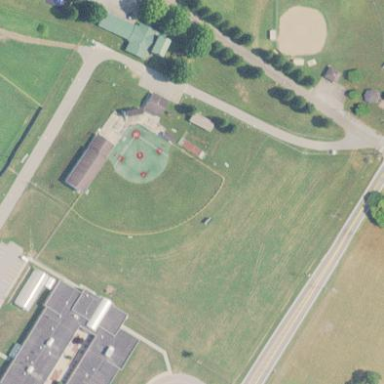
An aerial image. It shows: Softball pitch for leisure and sport activities.